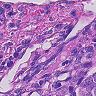
Metastatic tissue present: yes